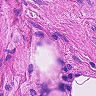
Metastatic tissue present: no